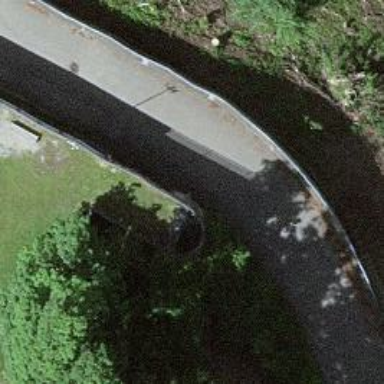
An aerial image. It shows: Footway tunnel with metal surface.